Interaction volume radius: 10 \u00c5
Interaction volume height: 15 \u00c5
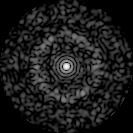
Disorder parameter: 0.8409